综合与实践
\vspace{1em}
【模型探索】如图 1，在正方形 \(ABCD\) 中，点 \(E\)，\(F\) 分别在边 \(DC\)，\(BC\) 上，若 \(AF \perp BE\)，则 \(AF\) 与 \(BE\) 的数量关系为 \underline{\quad\quad\quad}。

【模型应用】如图 2，将边长为 2 的正方形 \(ABCD\) 折叠，使点 \(B\) 落在 \(CD\) 边的中点 \(E\) 处，点 \(A\) 落在点 \(F\) 处，折痕交 \(AD\) 于点 \(M\)，交 \(BC\) 于点 \(N\)，则线段 \(MN\) 的长度是 \underline{\quad\quad\quad}。
\vspace{2em}
【知识迁移】如图 3，在矩形 \(ABCD\) 中，\(AB = 2\)，\(BC = 3\)，点 \(E\) 在边 \(CD\) 上，点 \(P\)，\(Q\) 分别在边 \(AD\)，\(BC\) 上，且 \(AE \perp PQ\)，则 \(\dfrac{AE}{PQ}\) 的值为 \underline{\quad\quad\quad}。
\vspace{2em}
【综合应用】如图 4，正方形 \(ABCD\) 的边长为 12，点 \(F\) 是 \(BC\) 上一点，将 \(\triangle ABF\) 沿 \(AF\) 折叠，使点 \(B\) 落在点 \(B'\) 处，连接 \(BB'\) 并延长交 \(CD\) 于点 \(E\)。若 \(CE = 5\)，求 \(EB'\) 的长度。
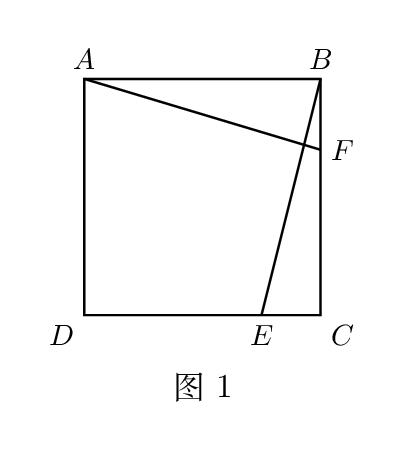
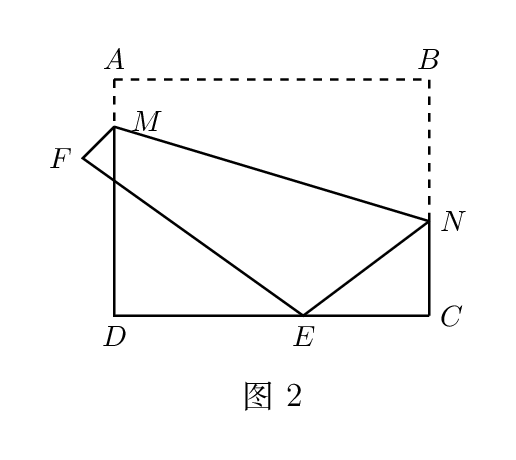
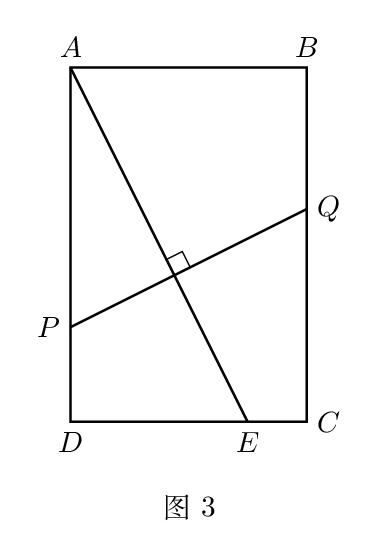
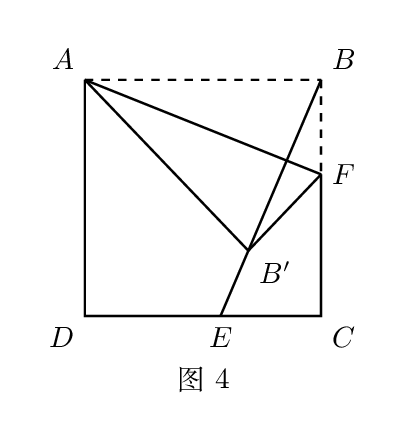
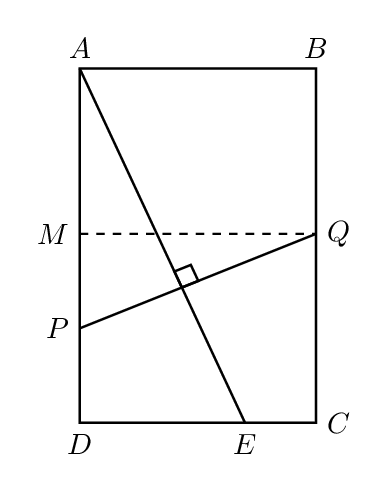
【解答】
【答案】
\vspace{1em}
(3) 过点 \(Q\) 作 \(MQ \parallel AB\)，证明：

\(\because\) 矩形 \(ABCD\)，\(MQ \parallel AB\)，
\(\therefore \angle BAD = \angle ADC = 90^\circ\)，\(\angle BAD = \angle QMP\)，矩形 \(ABQM\)，
\(\therefore \angle QMP = \angle ADC = 90^\circ\)，\(AB = QM\)，
\(\therefore \angle PQM + \angle MPQ = 90^\circ\)。
\(\because AE \perp PQ\)，
\(\therefore \angle EAD + \angle MPQ = 90^\circ\)，
\(\therefore \angle EAD = \angle PQM\)，
\(\therefore \triangle DAE \sim \triangle MQP\)，
\(\therefore \dfrac{AE}{PQ} = \dfrac{AD}{MQ} = \dfrac{AD}{AB}\)。
\(\because AB = 2\)，\(BC = AD = 3\)，
\(\therefore \dfrac{AE}{PQ} = \dfrac{3}{2}\)。
故答案为：\(\dfrac{3}{2}\)。
\vspace{1em}
(4) \(\because\) 正方形 \(ABCD\)，
\(\therefore AB = BC\)，\(\angle ABF = \angle BCE = 90^\circ\)，
\(\therefore \angle ABE + \angle EBC = 90^\circ\)。
\(\because AF \perp BE\)，
\(\therefore \angle ABE + \angle FAB = 90^\circ\)，
\(\therefore \angle FAB = \angle EBC\)。

\[
\begin{cases}
\angle FAB = \angle EBC \\
AB = BC \\
\angle ABF = \angle BCE
\end{cases}
\]
\(\therefore \triangle CBE \cong \triangle BAF\) (ASA)，
\(\therefore BE = AF\)，\(CE = BF\)。
\(\because CE = 5\)，\(CB = 12\)，
\(\therefore BF = CE = 5\)，\(BE = \sqrt{5^2 + 12^2} = 13\)，
\(\therefore \cos \angle EBC = \cos \angle FBP = \dfrac{BC}{BE} = \dfrac{BP}{BF}\)，
\(\therefore \dfrac{12}{13} = \dfrac{BP}{5}\)，
\(\therefore BP = \dfrac{60}{13}\)。
\(\therefore BB' = 2BP = \dfrac{120}{13}\)，
\(\therefore EB' = BE - BB' = 13 - \dfrac{120}{13} = \dfrac{49}{13}\)。
\vspace{1em}
【点睛】
本题考查了正方形的性质，三角形全等的判定和性质，三角形相似的判定和性质，勾股定理，三角函数的应用，矩形的判定和性质，熟练掌握三角形相似的判定和性质，三角函数的应用是解题的关键。

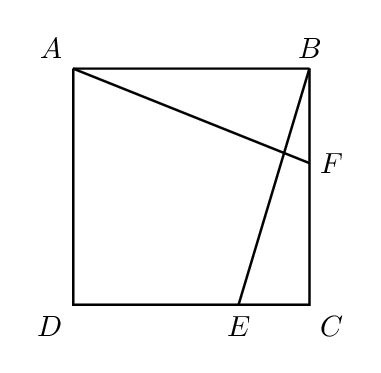
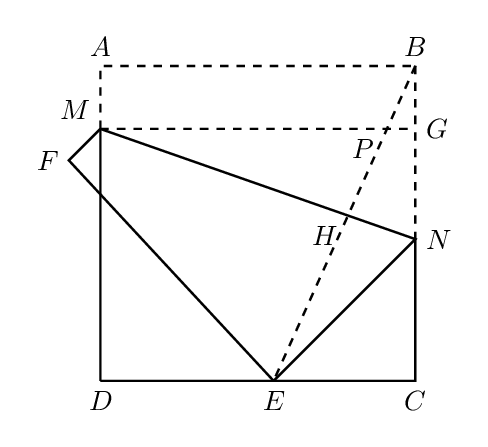